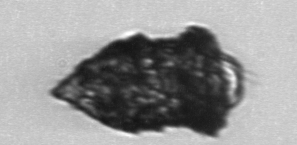
Label: Tintinnopsis